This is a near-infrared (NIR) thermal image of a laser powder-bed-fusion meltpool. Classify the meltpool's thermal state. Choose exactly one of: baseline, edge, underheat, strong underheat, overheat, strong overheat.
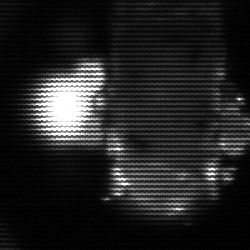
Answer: strong underheat